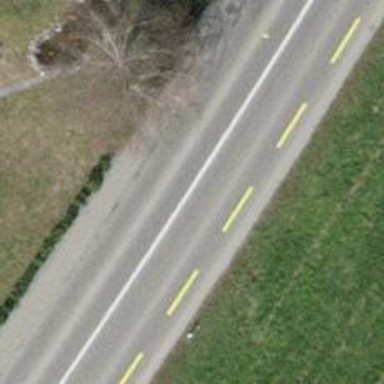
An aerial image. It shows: Primary road with asphalt surface.